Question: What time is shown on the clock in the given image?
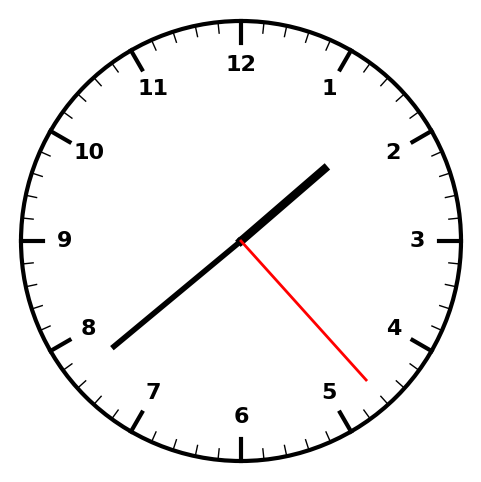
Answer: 01:38:23